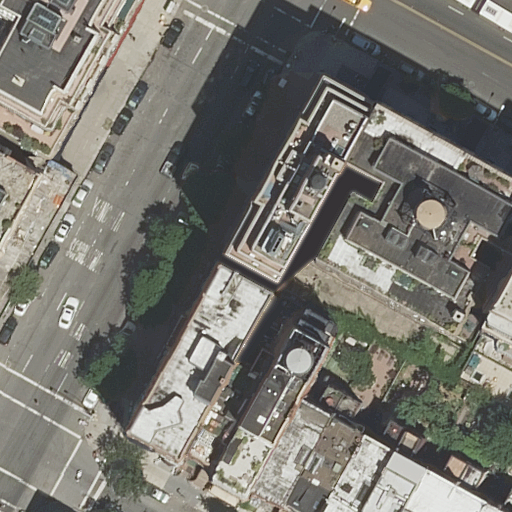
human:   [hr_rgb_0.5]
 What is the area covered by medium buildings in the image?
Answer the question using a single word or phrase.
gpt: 1695m2

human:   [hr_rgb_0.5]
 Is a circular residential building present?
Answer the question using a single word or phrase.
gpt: no

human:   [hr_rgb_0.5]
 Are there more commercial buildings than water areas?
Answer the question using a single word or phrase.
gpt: no

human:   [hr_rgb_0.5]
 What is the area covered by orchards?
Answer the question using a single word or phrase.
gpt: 0m2

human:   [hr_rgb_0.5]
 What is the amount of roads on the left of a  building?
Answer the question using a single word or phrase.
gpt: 3

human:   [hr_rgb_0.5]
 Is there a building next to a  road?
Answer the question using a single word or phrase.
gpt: yes

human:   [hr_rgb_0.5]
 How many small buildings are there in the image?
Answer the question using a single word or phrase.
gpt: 3

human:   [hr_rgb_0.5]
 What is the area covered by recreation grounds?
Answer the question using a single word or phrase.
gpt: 0m2

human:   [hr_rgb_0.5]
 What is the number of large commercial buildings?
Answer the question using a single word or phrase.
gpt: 0

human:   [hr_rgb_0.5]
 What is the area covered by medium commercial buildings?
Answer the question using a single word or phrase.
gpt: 0m2

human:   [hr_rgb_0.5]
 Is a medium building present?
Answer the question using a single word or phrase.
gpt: yes

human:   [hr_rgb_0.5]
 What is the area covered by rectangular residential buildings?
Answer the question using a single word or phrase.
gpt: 1464m2

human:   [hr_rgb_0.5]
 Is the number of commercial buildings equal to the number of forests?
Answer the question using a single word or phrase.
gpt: yes

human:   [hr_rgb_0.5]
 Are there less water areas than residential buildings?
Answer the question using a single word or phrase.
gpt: yes

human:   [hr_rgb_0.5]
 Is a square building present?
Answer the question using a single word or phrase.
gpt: no

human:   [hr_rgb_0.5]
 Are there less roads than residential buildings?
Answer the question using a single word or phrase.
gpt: yes

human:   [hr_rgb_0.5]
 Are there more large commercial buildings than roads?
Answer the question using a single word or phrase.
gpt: no

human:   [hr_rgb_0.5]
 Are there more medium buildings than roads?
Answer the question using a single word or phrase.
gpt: yes

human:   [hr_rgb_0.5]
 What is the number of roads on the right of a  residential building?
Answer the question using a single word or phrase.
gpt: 1

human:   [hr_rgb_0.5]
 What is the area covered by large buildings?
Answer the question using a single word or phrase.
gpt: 2107m2

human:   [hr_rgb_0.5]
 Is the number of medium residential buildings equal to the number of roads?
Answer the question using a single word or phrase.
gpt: no

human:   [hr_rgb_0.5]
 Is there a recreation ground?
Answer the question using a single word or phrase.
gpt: no

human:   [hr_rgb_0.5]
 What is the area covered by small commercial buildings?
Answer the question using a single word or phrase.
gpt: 0m2

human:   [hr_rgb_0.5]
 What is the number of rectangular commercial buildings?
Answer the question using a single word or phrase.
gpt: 0

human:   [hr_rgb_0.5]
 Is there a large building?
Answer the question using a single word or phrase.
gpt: yes

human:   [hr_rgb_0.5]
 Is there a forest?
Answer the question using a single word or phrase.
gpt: no

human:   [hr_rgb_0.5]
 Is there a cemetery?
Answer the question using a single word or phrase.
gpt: no

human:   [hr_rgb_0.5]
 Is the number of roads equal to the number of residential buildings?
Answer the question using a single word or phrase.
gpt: no

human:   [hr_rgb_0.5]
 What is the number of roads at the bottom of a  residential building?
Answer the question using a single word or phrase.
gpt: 1

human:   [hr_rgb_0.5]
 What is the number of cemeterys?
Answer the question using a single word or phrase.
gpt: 0

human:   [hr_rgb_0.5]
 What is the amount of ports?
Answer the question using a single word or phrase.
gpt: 0

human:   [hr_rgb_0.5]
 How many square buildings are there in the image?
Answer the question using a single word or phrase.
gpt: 0

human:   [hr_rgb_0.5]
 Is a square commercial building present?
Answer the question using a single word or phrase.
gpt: no

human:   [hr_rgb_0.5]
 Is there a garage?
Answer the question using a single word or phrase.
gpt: no

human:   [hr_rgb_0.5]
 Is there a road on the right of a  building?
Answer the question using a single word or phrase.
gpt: yes

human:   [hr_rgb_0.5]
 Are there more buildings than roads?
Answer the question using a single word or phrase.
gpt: yes